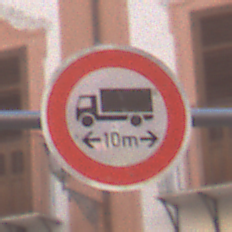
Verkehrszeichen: TatsaechlicheLaenge
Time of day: MorningAfternoon
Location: Outdoor (Urban)
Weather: PartlyCloudy
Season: NotSpecified
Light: Natural